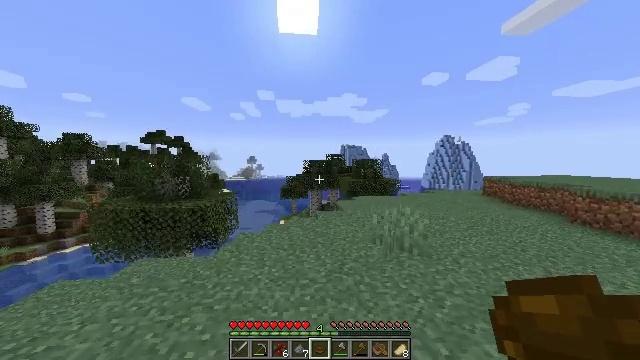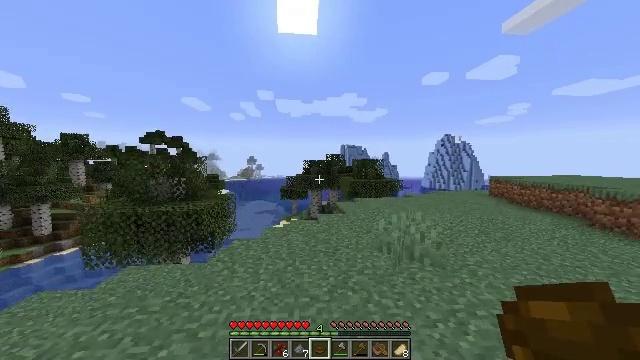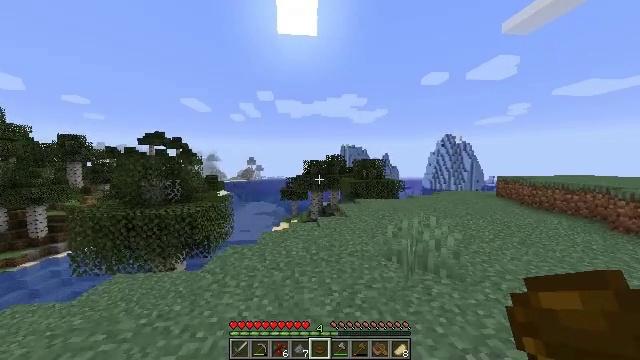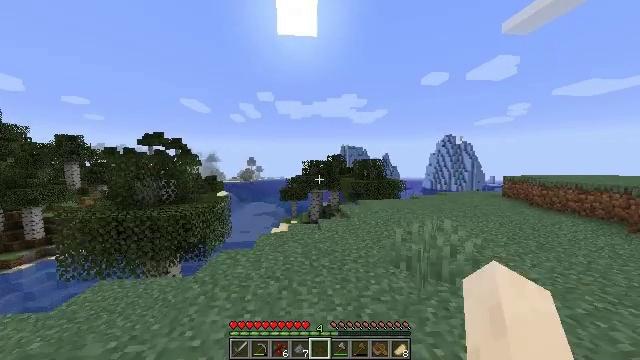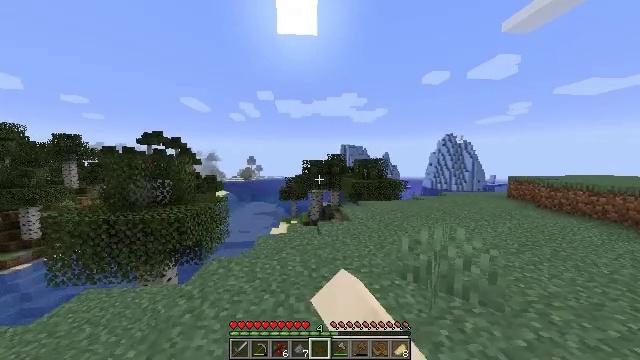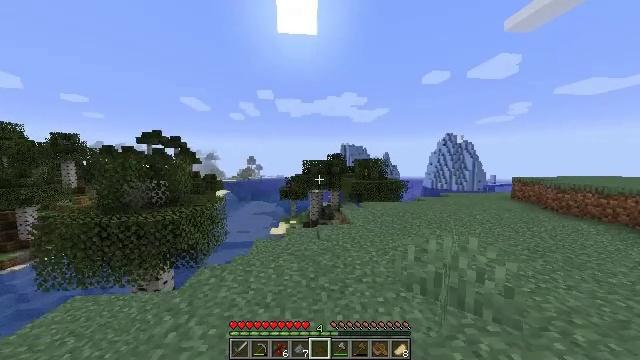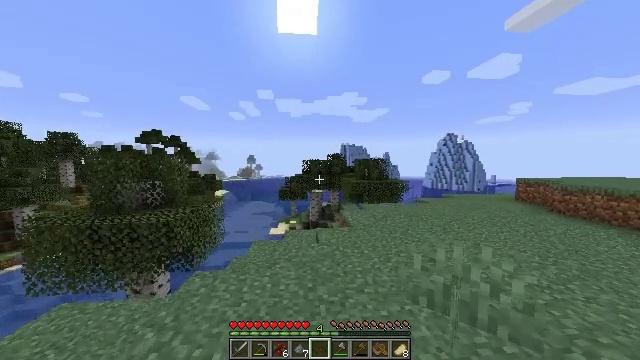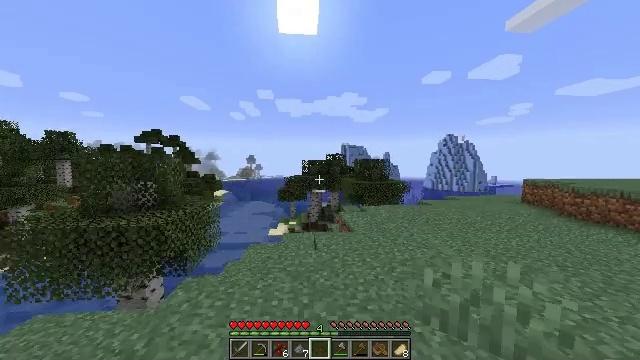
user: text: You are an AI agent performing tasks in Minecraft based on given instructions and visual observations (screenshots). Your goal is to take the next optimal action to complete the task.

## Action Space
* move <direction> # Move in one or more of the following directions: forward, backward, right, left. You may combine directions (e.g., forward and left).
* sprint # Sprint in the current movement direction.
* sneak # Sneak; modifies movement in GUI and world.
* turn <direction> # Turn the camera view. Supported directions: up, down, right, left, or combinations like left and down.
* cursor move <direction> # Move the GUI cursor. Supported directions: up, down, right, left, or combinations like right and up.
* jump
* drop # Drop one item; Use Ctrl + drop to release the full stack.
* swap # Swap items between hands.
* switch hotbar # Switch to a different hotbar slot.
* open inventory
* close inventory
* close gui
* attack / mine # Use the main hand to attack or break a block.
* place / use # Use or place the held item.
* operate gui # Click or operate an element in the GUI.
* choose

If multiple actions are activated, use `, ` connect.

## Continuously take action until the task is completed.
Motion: motion action
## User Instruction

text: Remove a bowl from the inventory.
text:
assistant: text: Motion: move forward, sprint
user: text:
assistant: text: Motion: move forward, sprint
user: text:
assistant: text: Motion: move forward, sprint, drop
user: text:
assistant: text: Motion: move forward, sprint, drop
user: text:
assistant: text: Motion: move forward, sprint, drop
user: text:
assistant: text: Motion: move forward, sprint
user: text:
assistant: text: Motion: move forward, sprint
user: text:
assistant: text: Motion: sprint